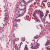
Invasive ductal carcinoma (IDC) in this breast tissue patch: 0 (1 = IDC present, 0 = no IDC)